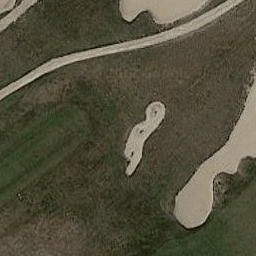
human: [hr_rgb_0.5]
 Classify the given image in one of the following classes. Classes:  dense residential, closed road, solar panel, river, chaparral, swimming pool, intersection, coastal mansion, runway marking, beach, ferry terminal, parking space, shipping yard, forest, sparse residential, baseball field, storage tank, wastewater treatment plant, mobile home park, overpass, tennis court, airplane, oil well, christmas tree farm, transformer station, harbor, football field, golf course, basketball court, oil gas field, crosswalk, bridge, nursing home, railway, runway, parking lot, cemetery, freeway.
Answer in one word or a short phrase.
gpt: golf course